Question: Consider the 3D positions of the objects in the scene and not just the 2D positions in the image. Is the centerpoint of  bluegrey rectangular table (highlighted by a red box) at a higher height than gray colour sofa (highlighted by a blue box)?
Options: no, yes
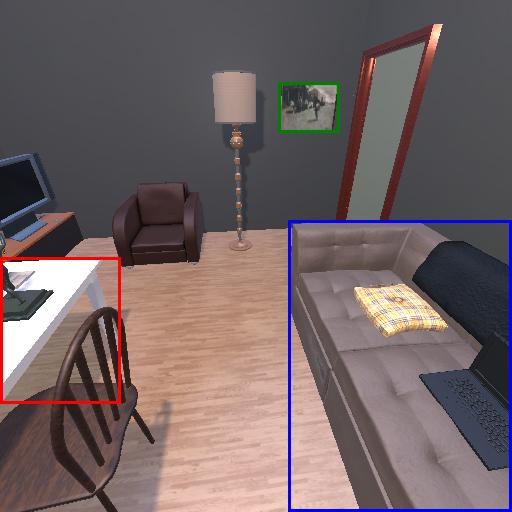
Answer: no